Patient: sex M, age 43
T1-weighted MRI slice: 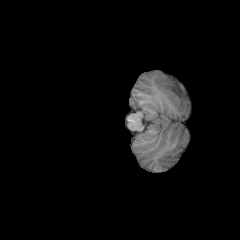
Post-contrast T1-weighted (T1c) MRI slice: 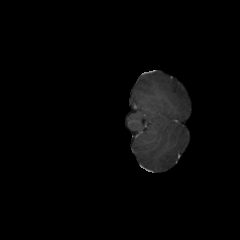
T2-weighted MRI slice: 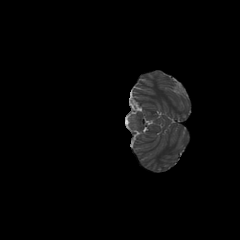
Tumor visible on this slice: no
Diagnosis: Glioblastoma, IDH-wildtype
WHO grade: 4